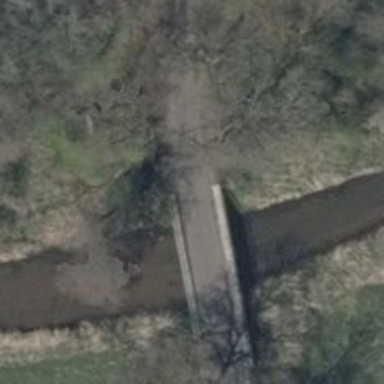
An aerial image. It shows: Concrete tertiary road with bridge.